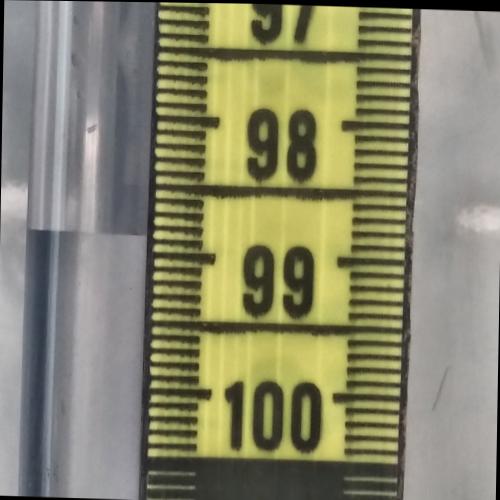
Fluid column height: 98.9 cm